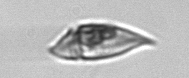
Label: Amphidinium